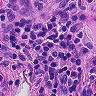
Metastatic tissue present: no